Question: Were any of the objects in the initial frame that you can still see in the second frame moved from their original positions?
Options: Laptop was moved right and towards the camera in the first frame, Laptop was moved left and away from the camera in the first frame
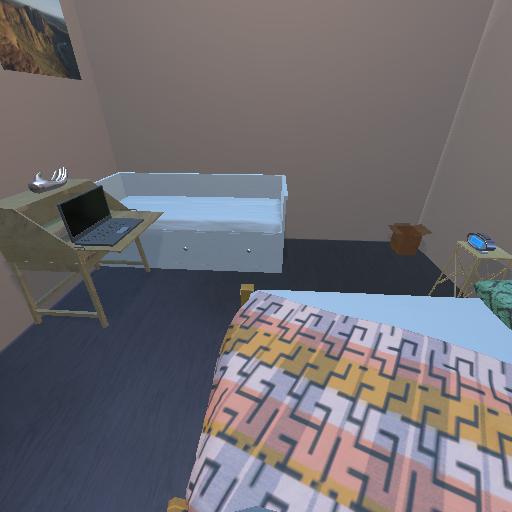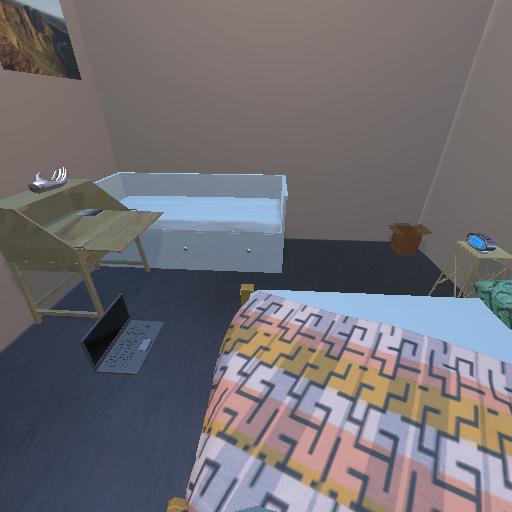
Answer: Laptop was moved right and towards the camera in the first frame